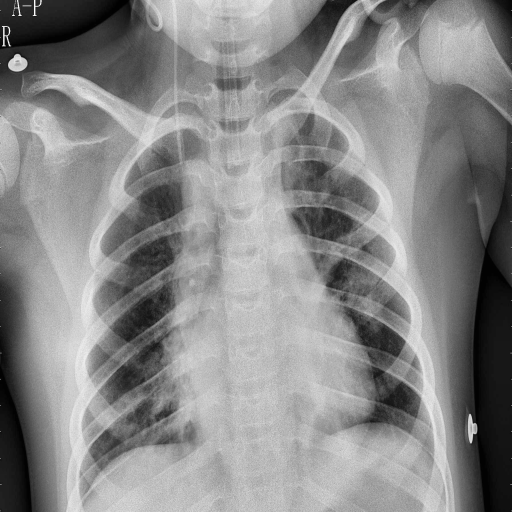
Finding: PNEUMONIA